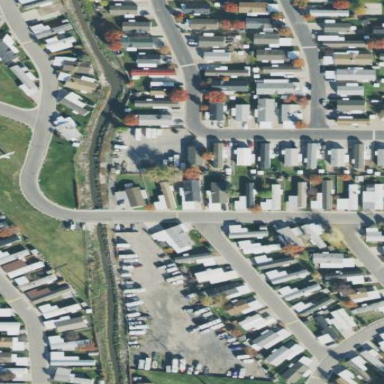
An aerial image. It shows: Residential area designated as mobile home park.